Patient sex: F
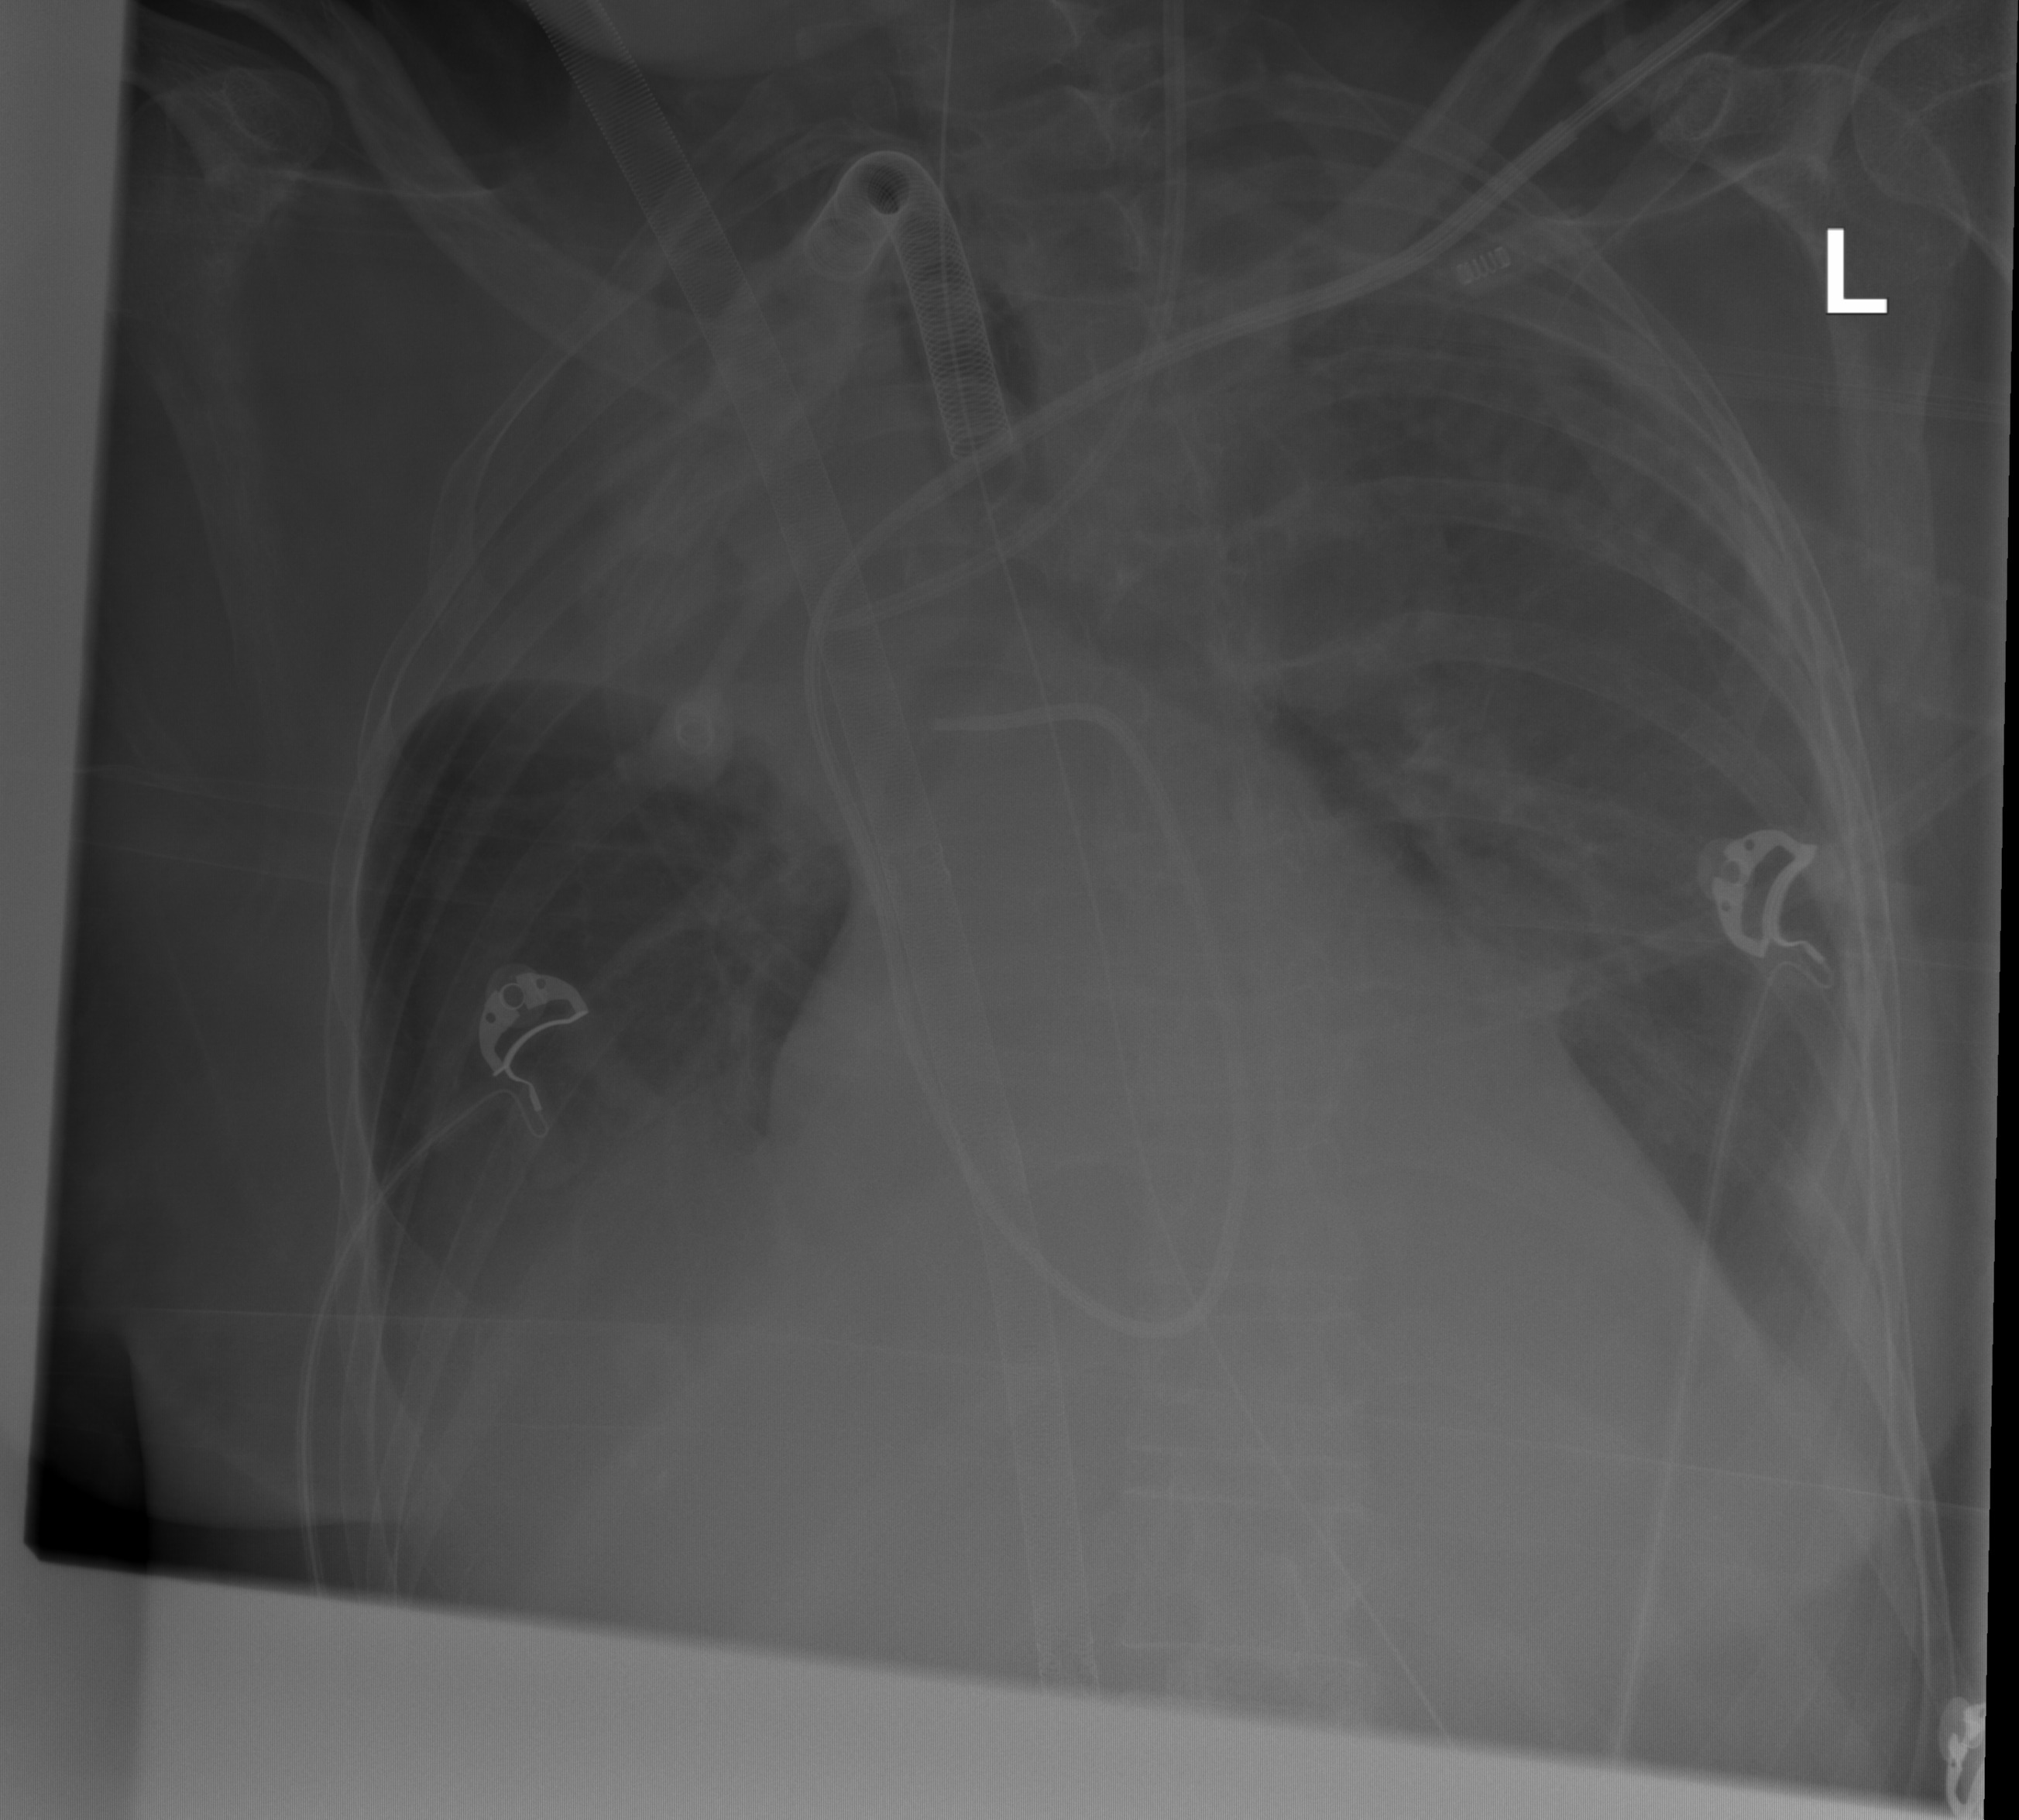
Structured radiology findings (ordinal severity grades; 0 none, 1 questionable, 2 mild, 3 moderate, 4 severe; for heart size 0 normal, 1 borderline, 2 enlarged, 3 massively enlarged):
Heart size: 1
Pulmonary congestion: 2
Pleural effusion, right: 3
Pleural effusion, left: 3
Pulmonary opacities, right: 0
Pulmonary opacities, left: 0
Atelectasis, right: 3
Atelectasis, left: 2